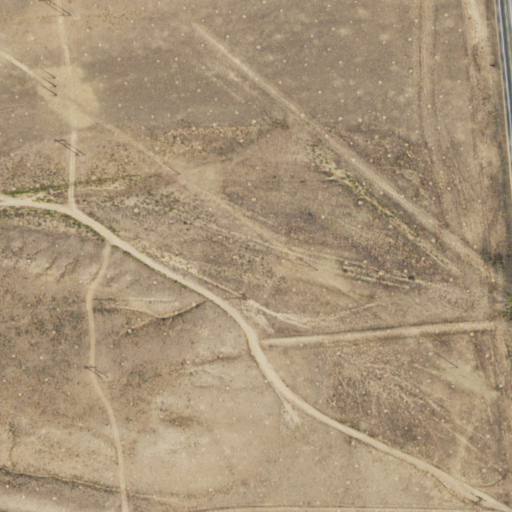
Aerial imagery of valley in Colorado named Noland Gulch containing shrub, grassland, open development, low intensity development, and medium intensity development